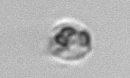
Label: Amoeba